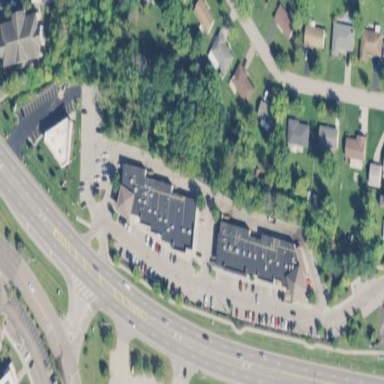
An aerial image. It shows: Retail area.